Interaction volume radius: 5 \u00c5
Interaction volume height: 50 \u00c5
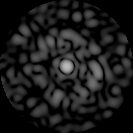
Disorder parameter: 0.8335